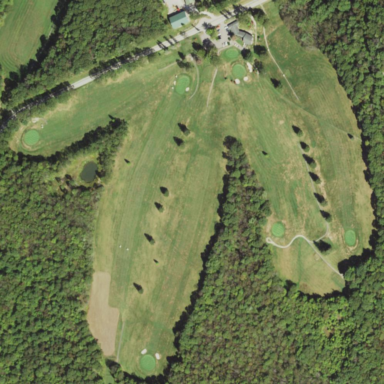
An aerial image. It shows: Golf course.